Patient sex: F
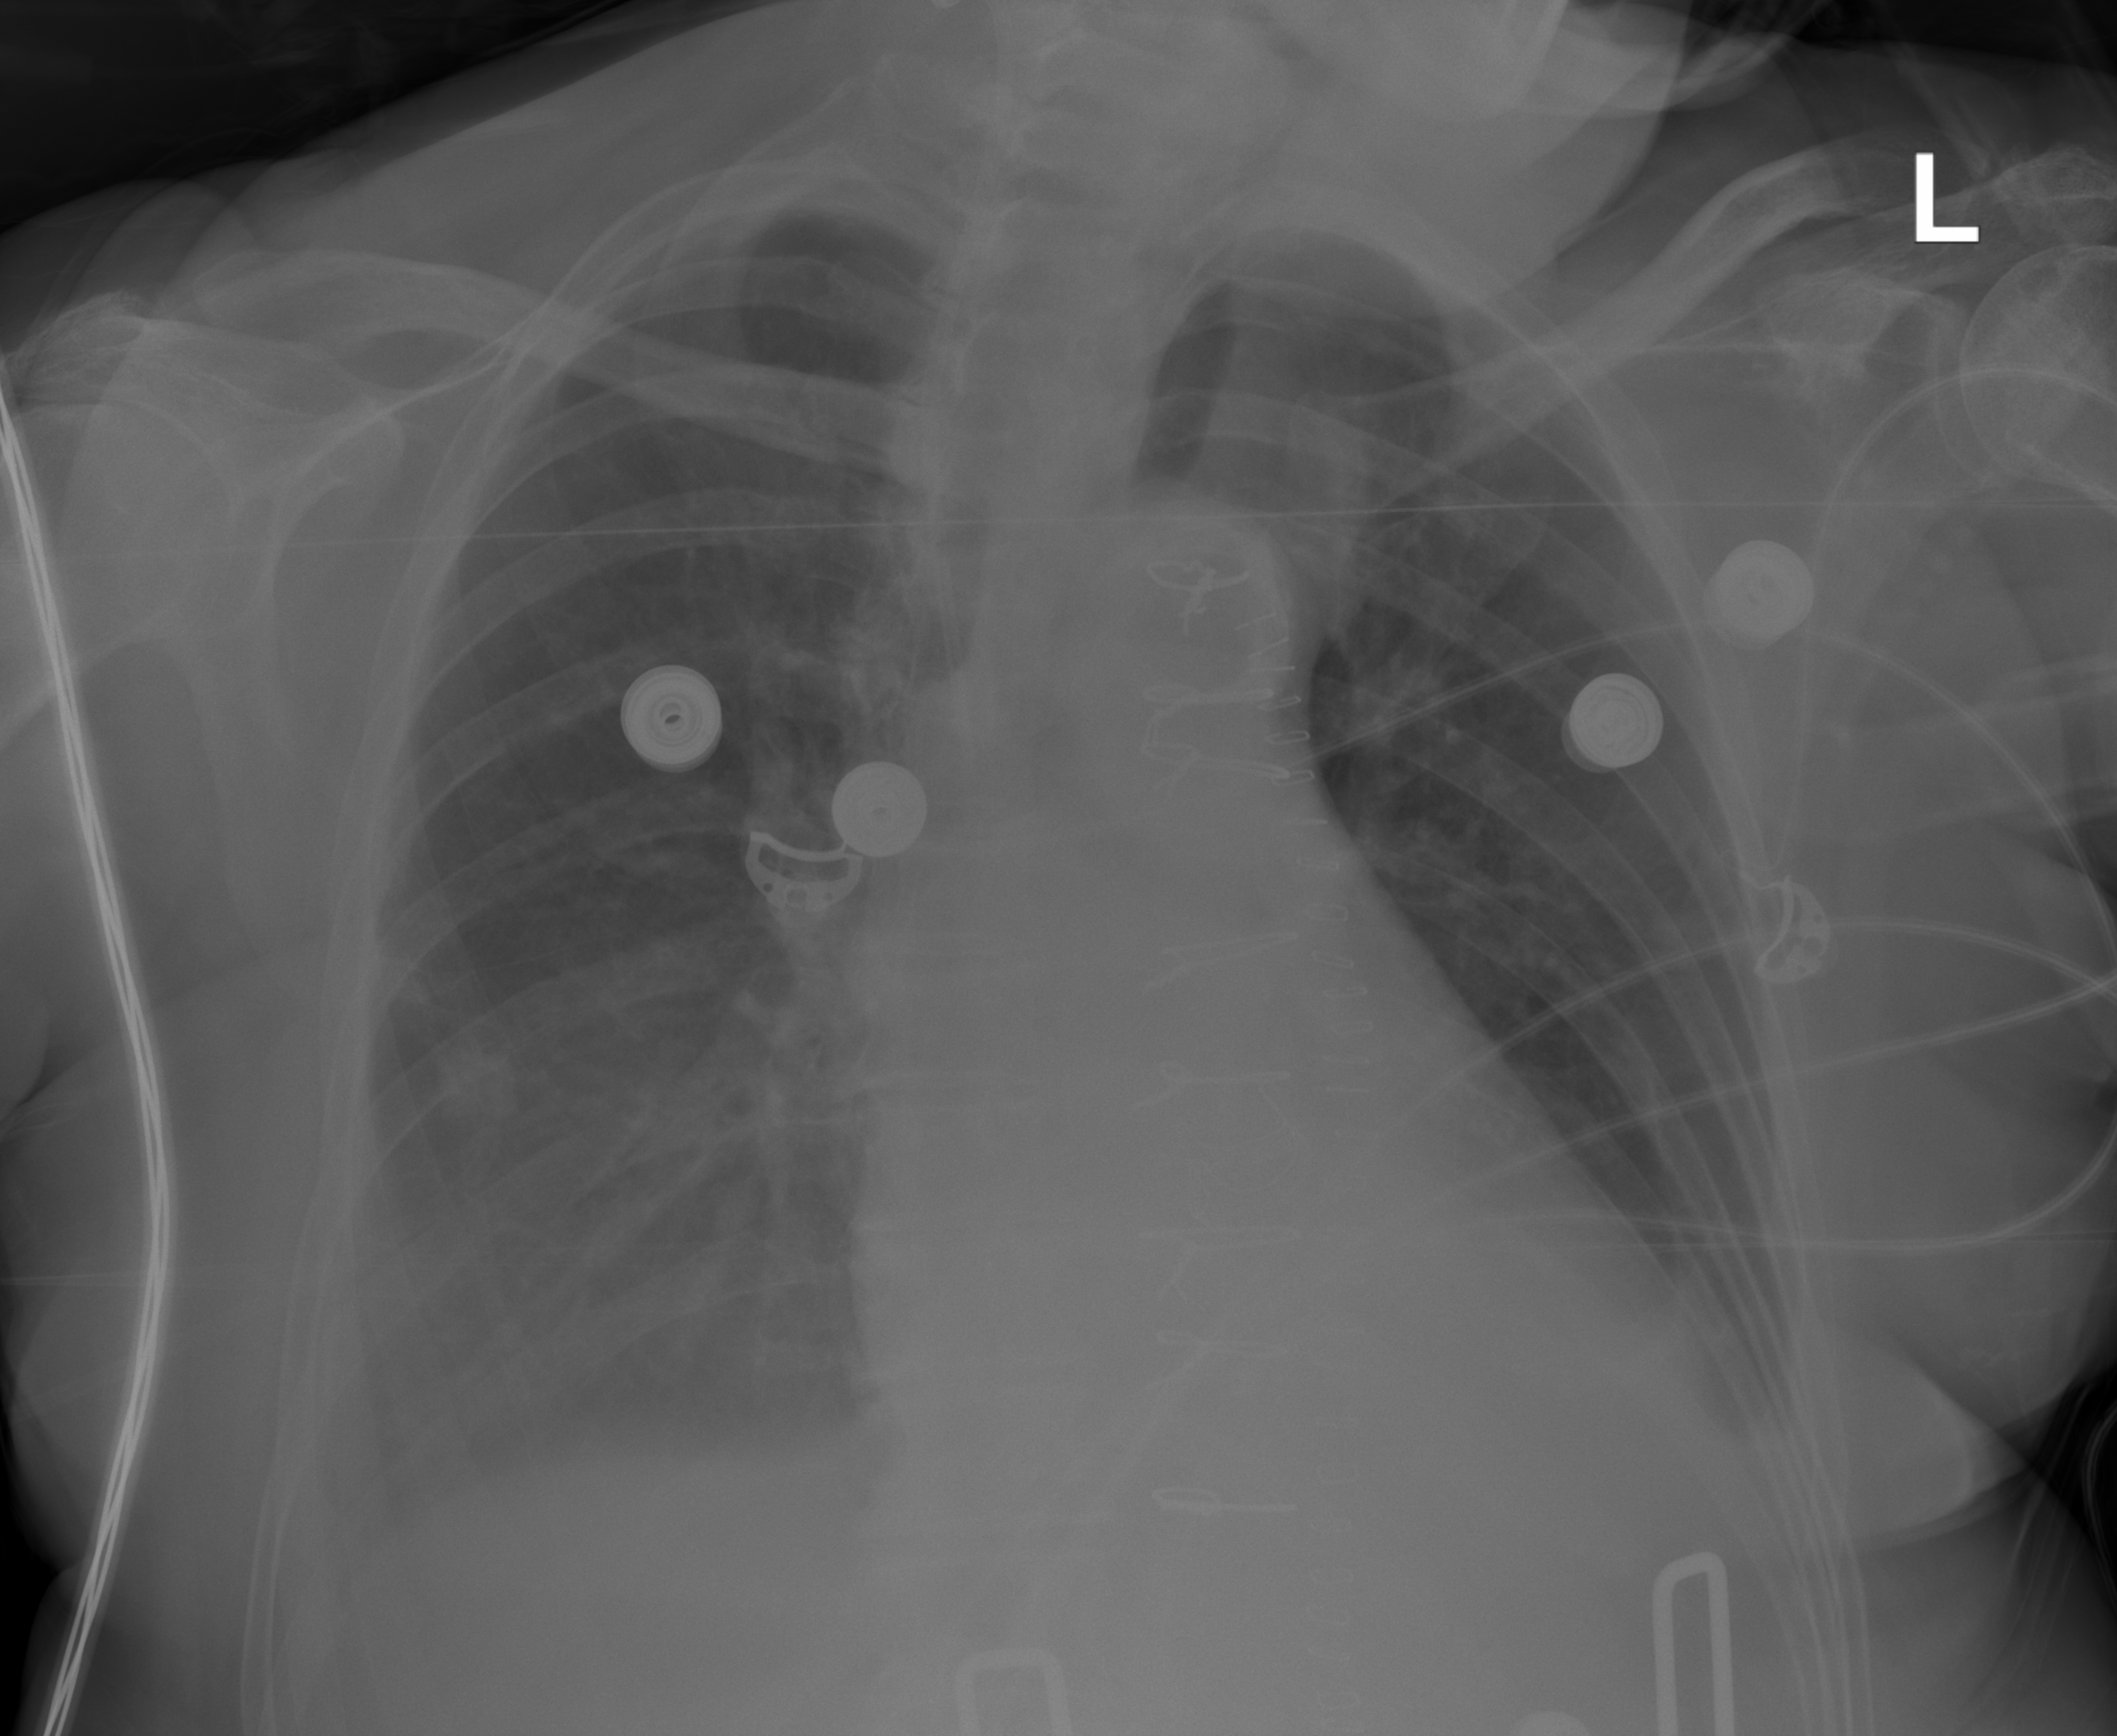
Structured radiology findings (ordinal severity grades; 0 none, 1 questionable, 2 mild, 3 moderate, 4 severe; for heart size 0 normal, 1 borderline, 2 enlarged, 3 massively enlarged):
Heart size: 2
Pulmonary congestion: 0
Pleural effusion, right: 3
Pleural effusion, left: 2
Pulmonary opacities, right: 0
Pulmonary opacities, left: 0
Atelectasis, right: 2
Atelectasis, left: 2